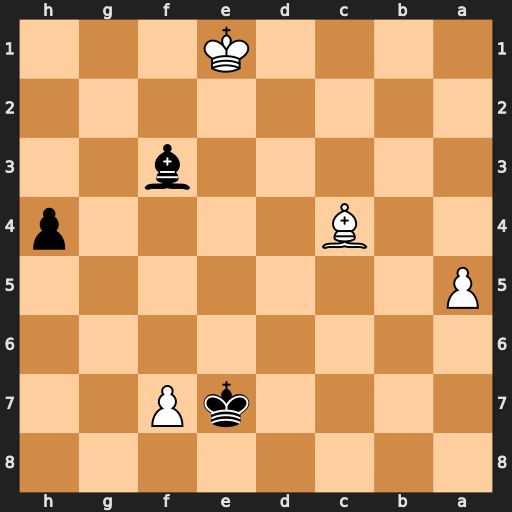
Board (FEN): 8/4kP2/8/P7/2B4p/5b2/8/4K3
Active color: b
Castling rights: -
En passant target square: -
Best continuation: h3 Kf2 h2 Kxf3 h1=Q+